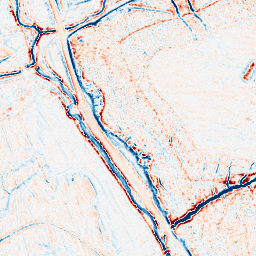
Category: edge_preserving
Decomposition family: bilateral
Decomposition parameters: d: 9
sigma_color: 150
sigma_space: 100
Upsampling method: quartic
Upsampling parameters: scale: 8
Upsampling scale: 8